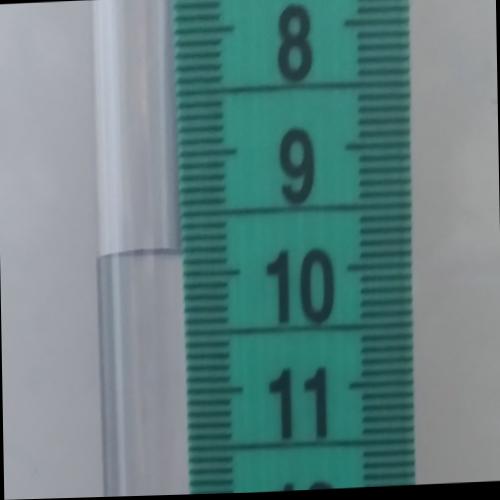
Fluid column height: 9.8 cm